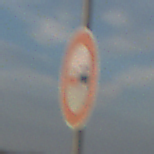
Verkehrszeichen: Ueberholverbot
Umgebung: Outdoor, Nature
Tageszeit: SunriseSunset
Wetter: PartlyCloudy
Licht: Natural
Jahreszeit: NotSpecified
Kontrast: MediumContrast